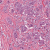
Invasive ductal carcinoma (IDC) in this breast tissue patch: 1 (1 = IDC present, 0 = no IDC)